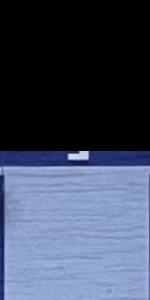
Label: Empty